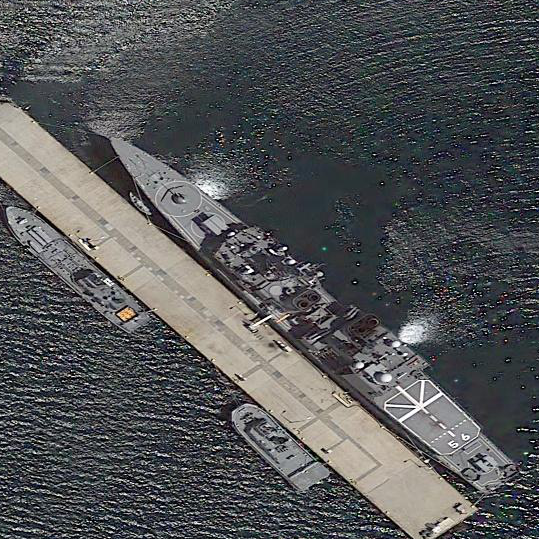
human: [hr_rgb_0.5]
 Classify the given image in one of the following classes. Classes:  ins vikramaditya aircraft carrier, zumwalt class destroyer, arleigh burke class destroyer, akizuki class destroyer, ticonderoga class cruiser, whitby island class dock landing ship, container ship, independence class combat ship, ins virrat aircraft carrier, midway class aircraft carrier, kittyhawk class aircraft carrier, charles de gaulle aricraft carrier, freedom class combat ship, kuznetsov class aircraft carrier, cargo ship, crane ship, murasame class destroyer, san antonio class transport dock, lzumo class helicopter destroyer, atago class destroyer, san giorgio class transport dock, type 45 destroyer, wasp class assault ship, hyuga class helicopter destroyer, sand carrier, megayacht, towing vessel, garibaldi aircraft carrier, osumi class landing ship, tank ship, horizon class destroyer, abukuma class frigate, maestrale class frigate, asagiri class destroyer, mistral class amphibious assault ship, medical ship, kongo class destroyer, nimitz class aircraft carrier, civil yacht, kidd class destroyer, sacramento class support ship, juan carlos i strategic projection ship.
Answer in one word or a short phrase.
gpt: Asagiri class destroyer